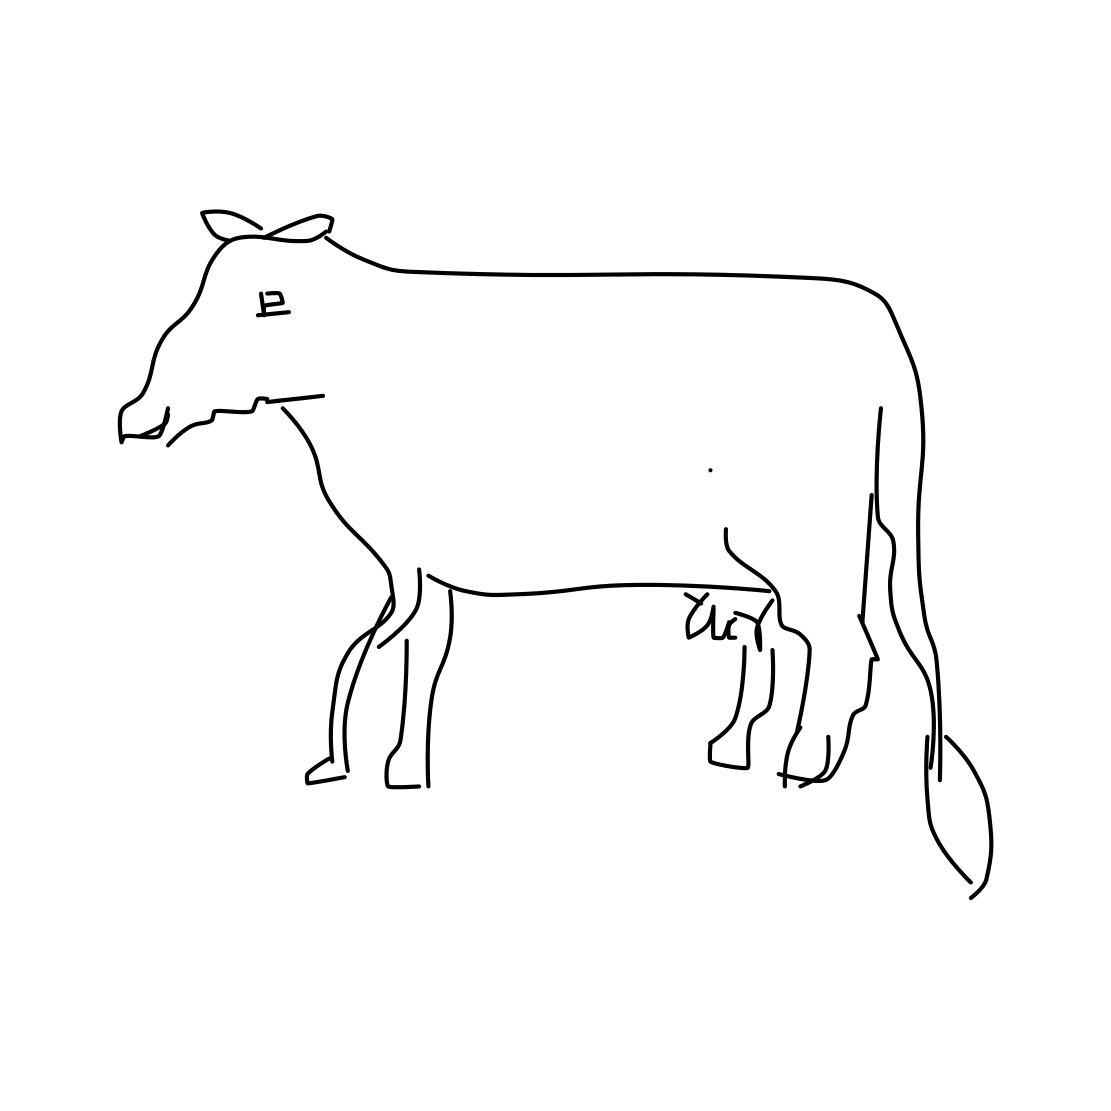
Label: cow